Field crop: maize
Growth stage: 2
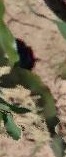
Species: maize